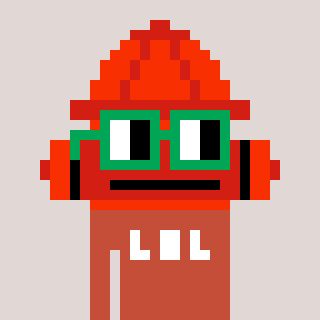
a pixel art character with square green glasses, a fire hydrant-shaped head and a rust-colored body on a warm background